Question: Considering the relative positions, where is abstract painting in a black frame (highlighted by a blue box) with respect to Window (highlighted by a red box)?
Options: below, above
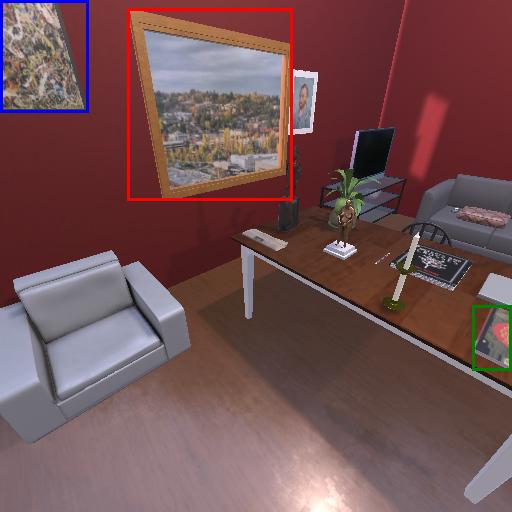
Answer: below